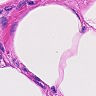
Metastatic tissue present: no